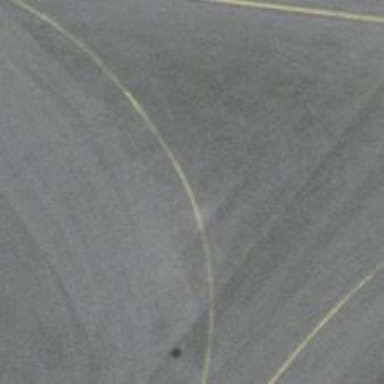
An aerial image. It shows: Image of taxiway at airport.